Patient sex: F
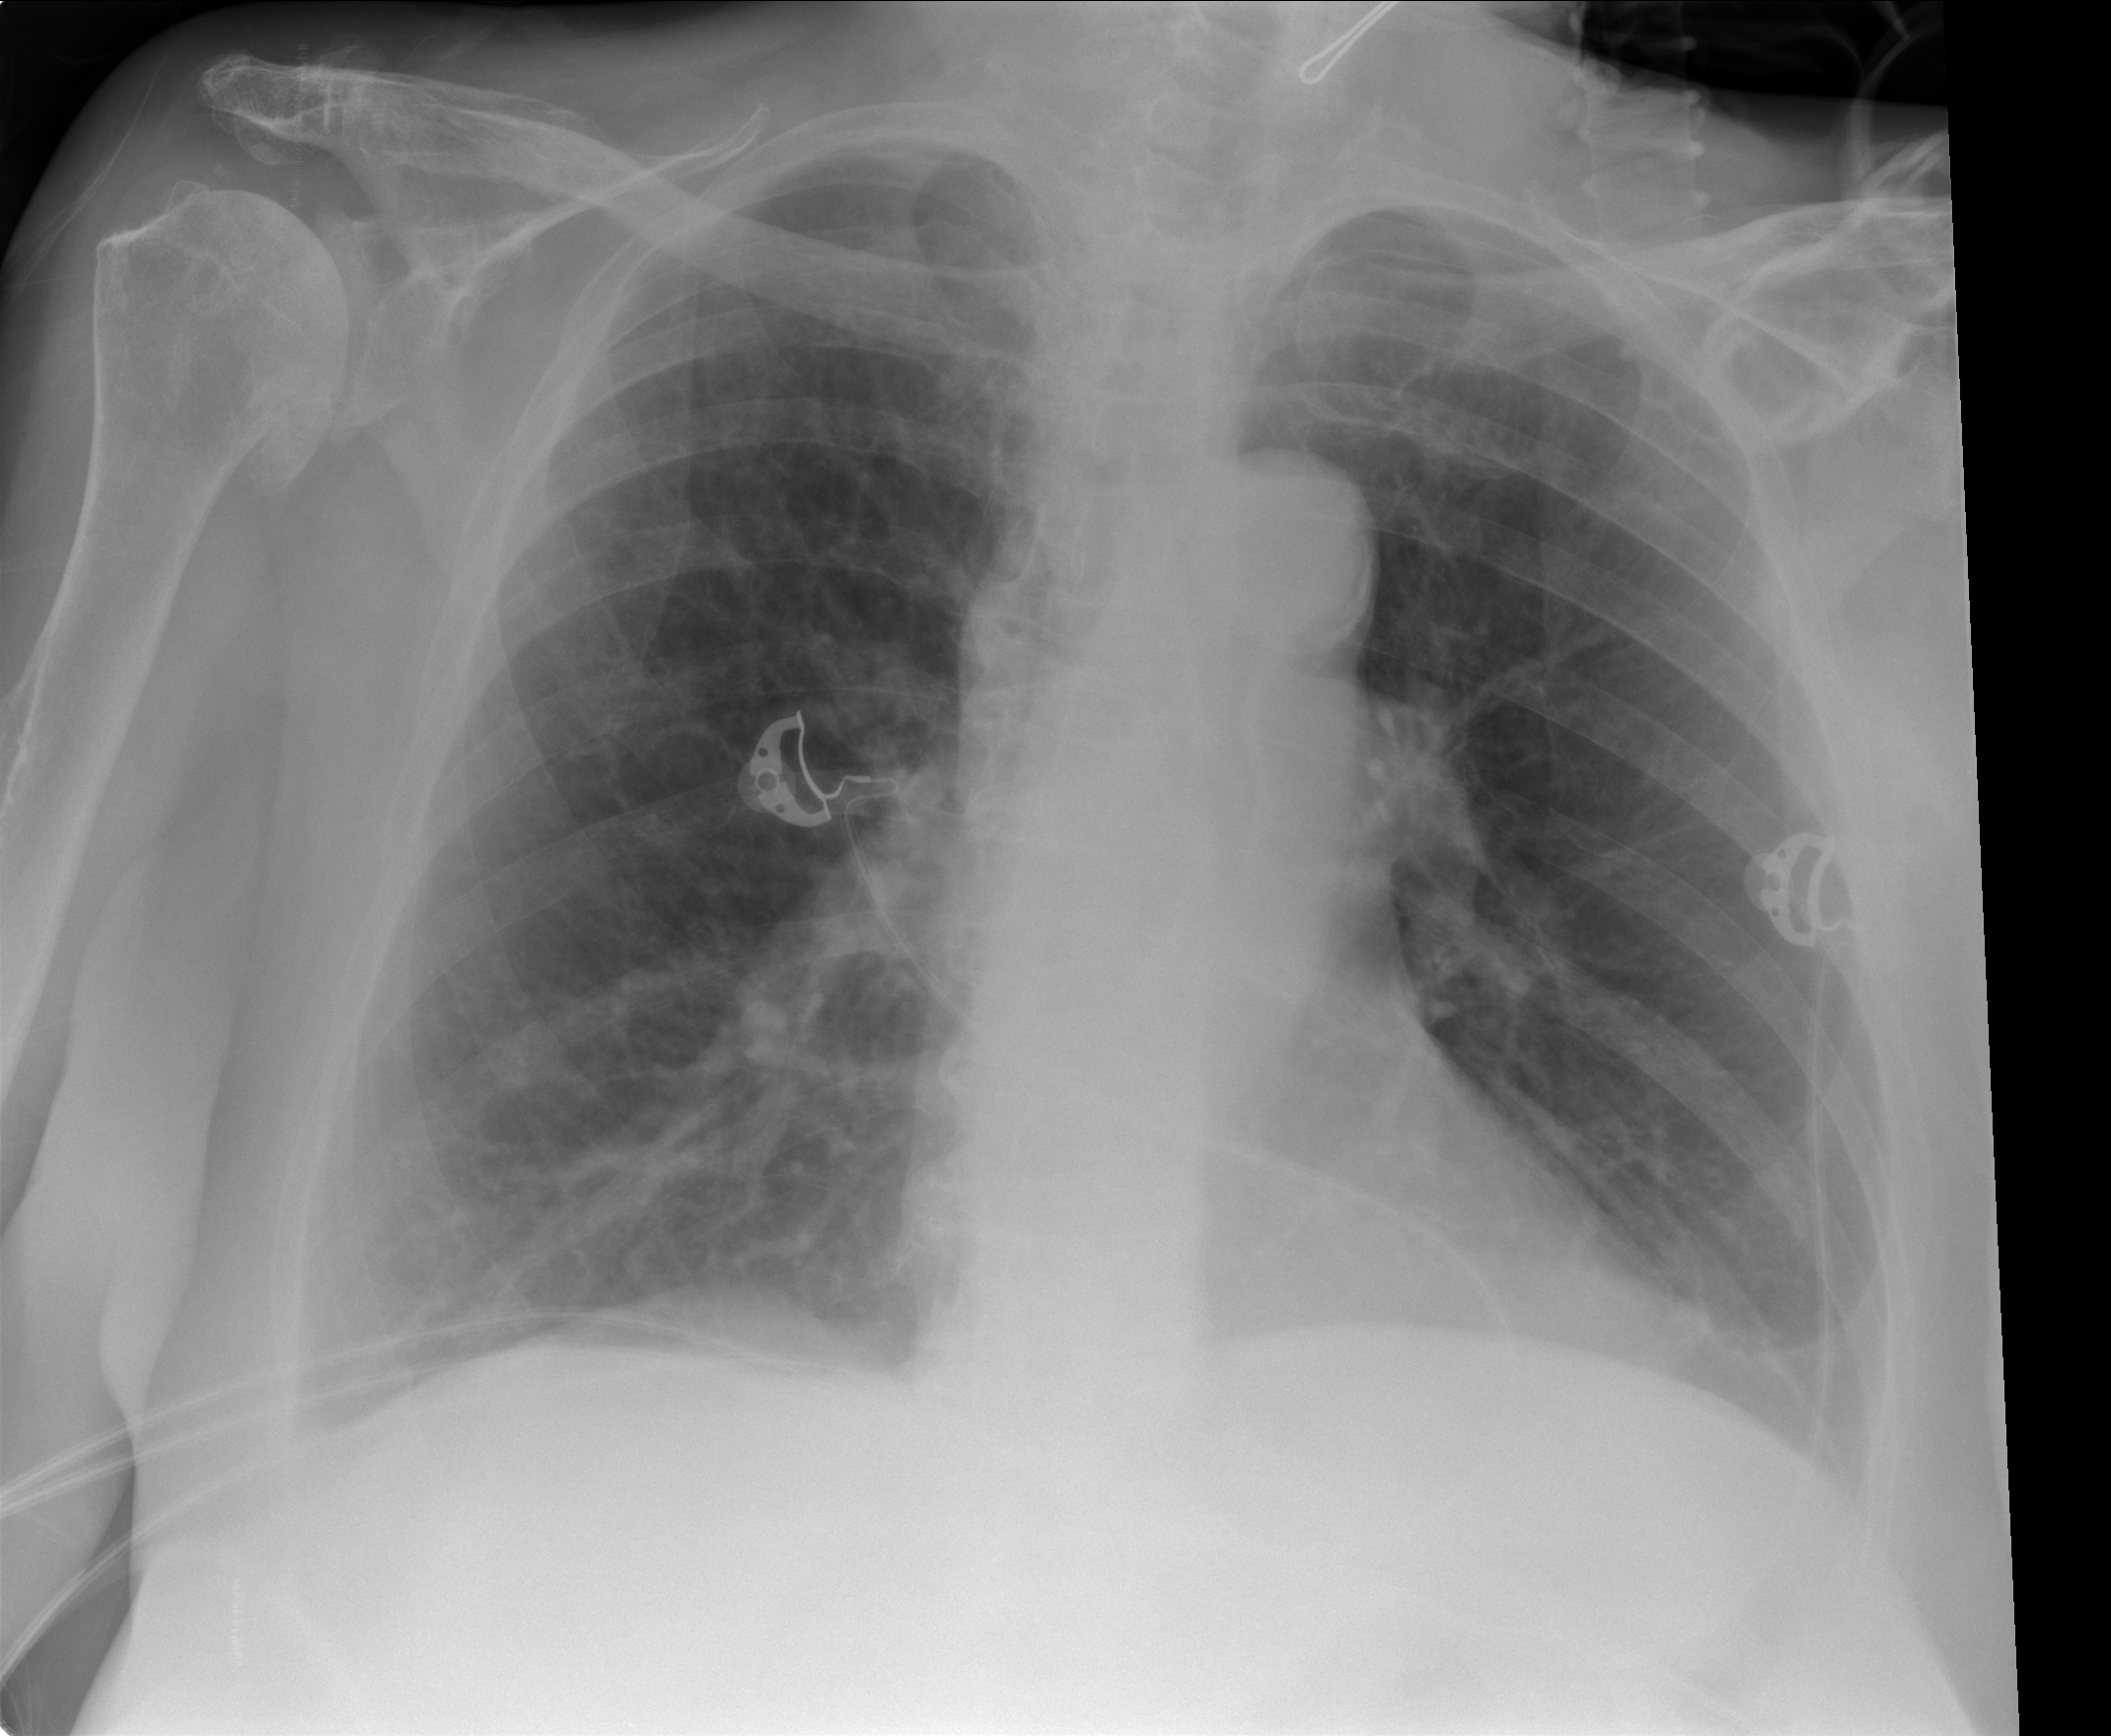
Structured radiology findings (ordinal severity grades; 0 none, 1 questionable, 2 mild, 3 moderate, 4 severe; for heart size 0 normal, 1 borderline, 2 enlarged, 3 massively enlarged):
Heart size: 0
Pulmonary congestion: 0
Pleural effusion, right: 1
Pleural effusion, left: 2
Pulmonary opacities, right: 0
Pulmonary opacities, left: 0
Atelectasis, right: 0
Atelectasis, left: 0